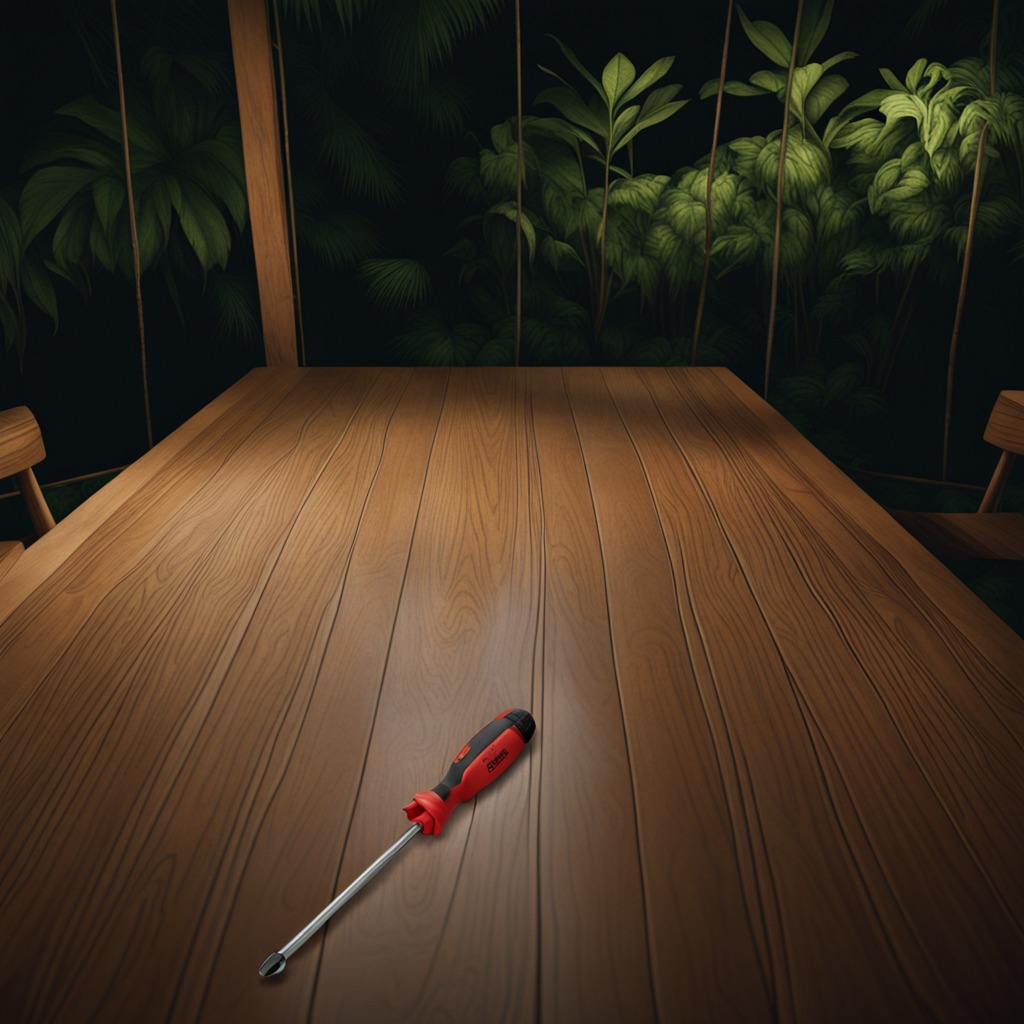
A screwdriver is lying on a wooden table inside a jungle field workshop tent at night.